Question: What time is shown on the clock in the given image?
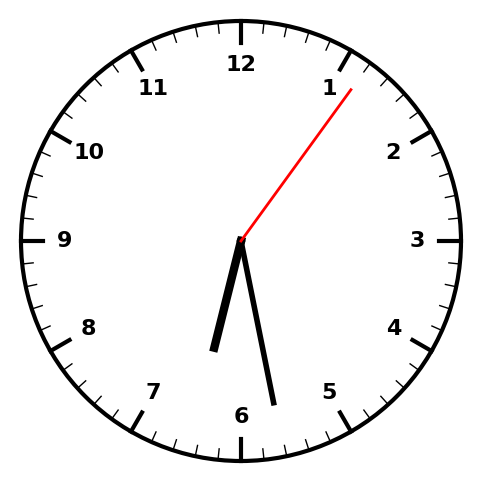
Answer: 06:28:06